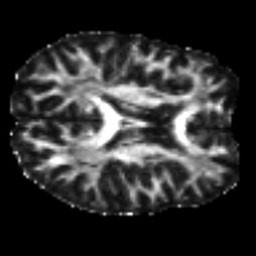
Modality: FA
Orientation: axial
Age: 22
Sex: male
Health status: ill
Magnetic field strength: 3 T
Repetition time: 8.4 s
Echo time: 0.0926 s